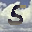
Label: 5